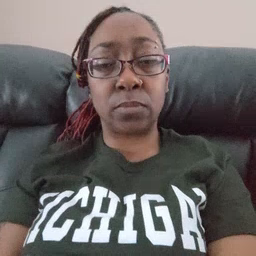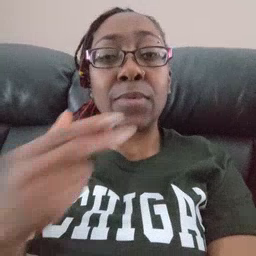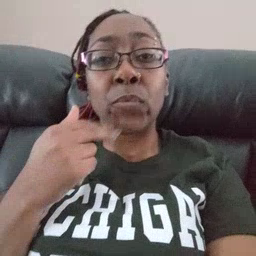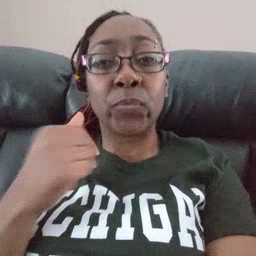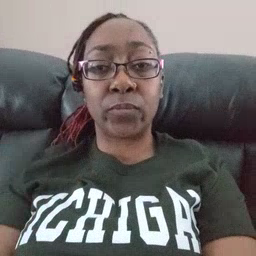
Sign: cute